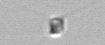
Label: Chaetoceros_tenuissimus